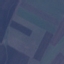
Land use / land cover class: AnnualCrop